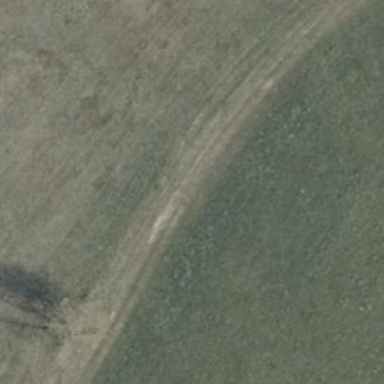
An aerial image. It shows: Track with grade 5 tracktype.